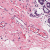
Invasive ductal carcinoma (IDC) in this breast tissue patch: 0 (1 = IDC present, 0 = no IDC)